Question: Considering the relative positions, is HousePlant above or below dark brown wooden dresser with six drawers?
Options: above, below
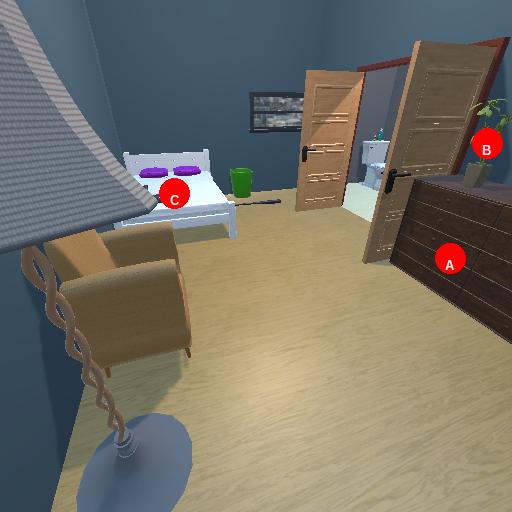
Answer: above